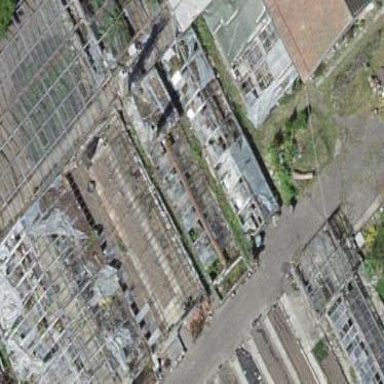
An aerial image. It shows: Greenhouse.